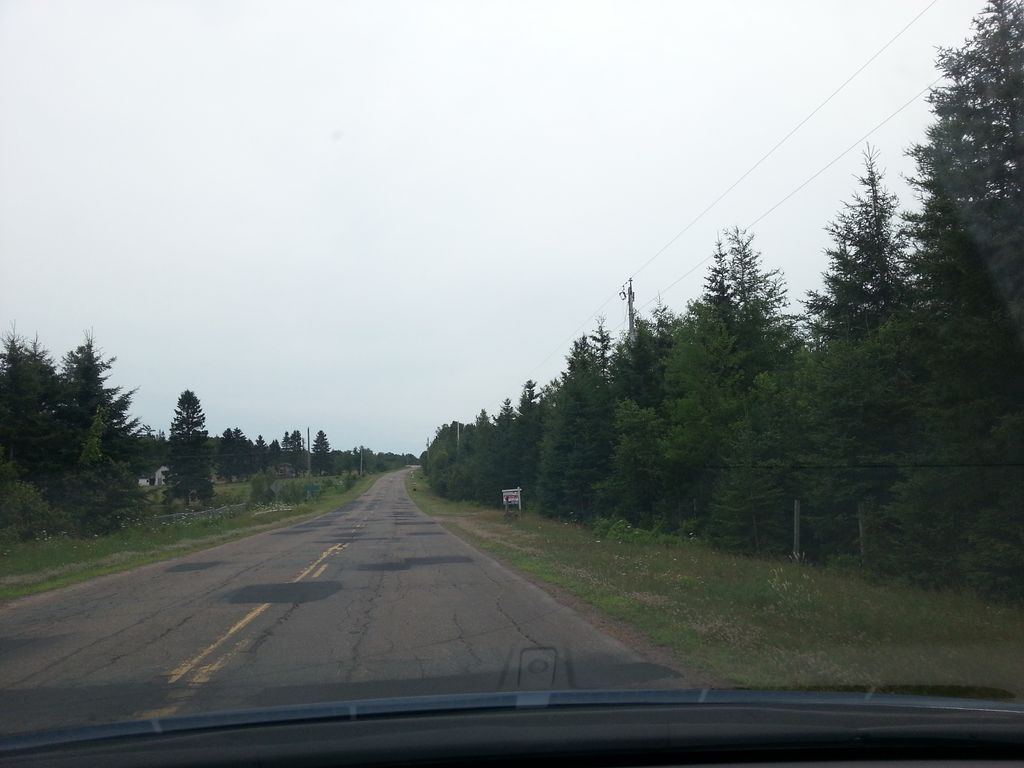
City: charlottetown